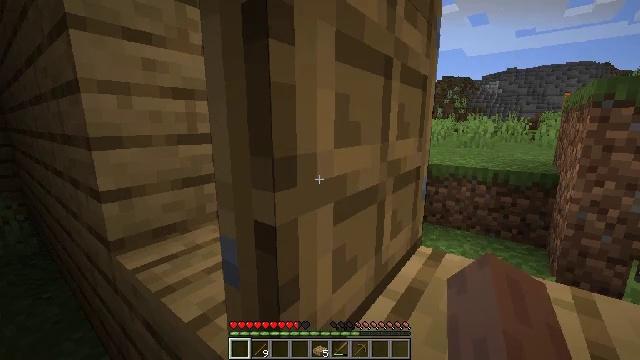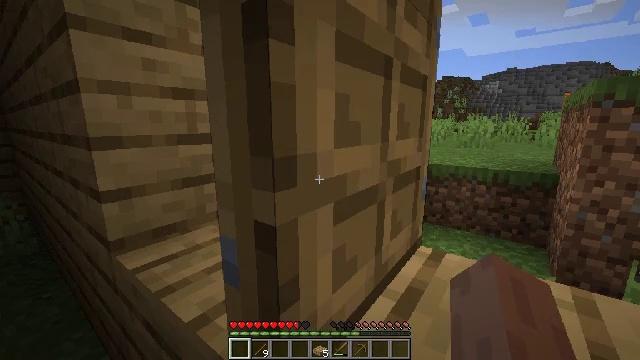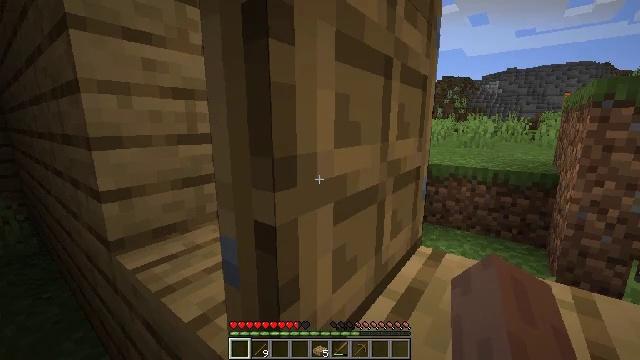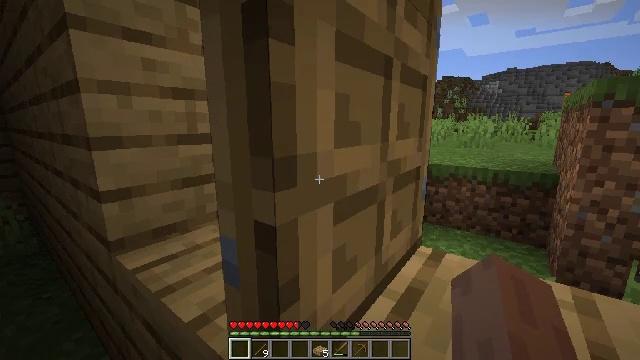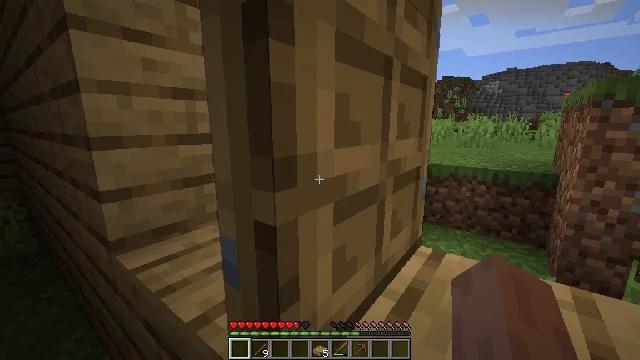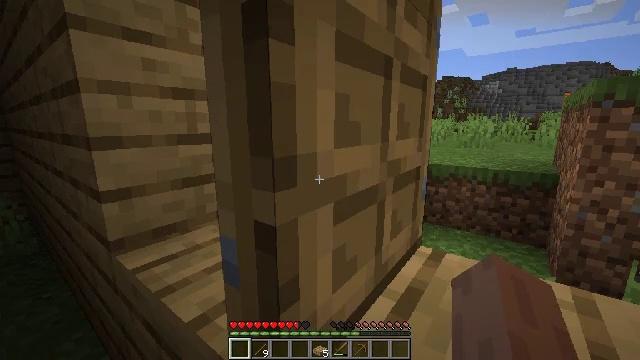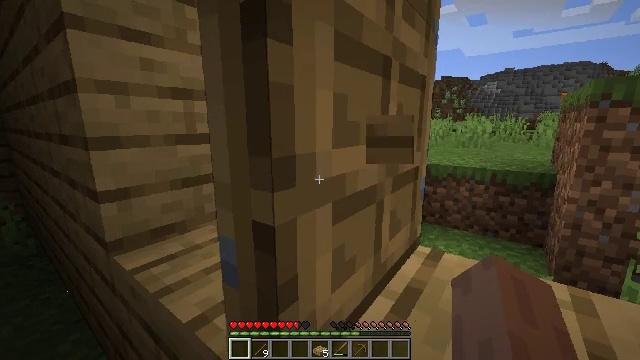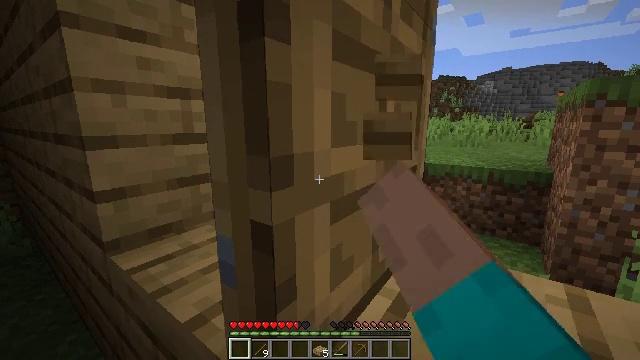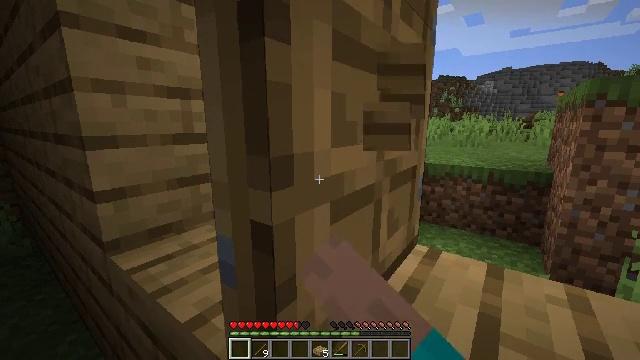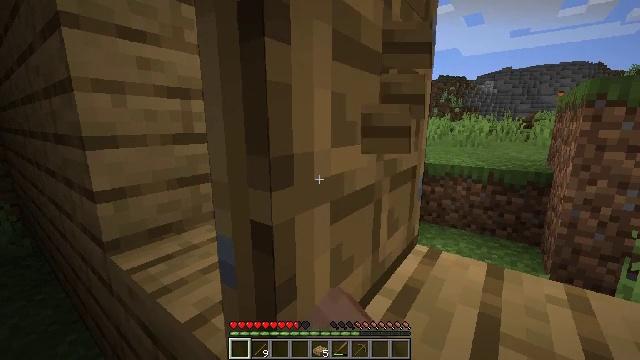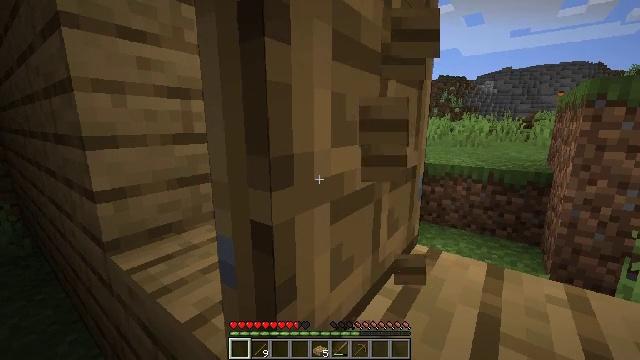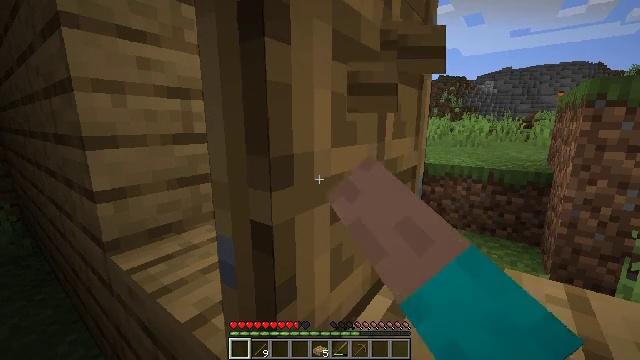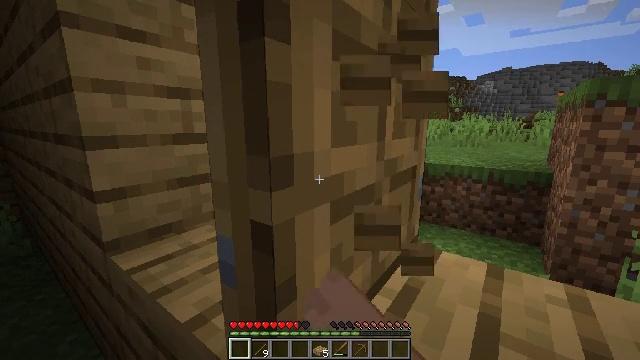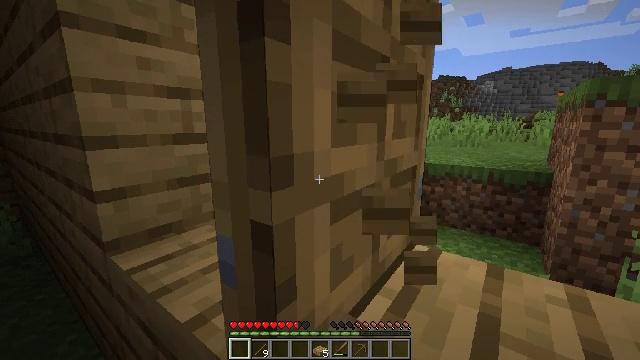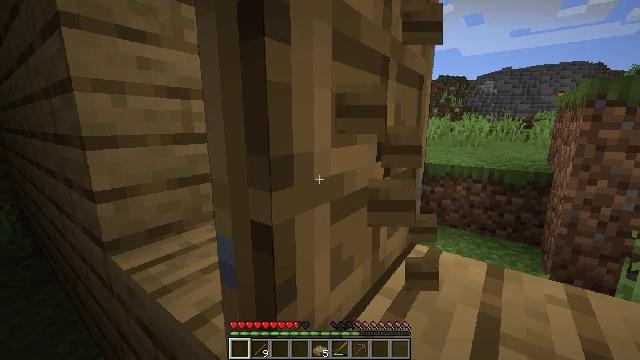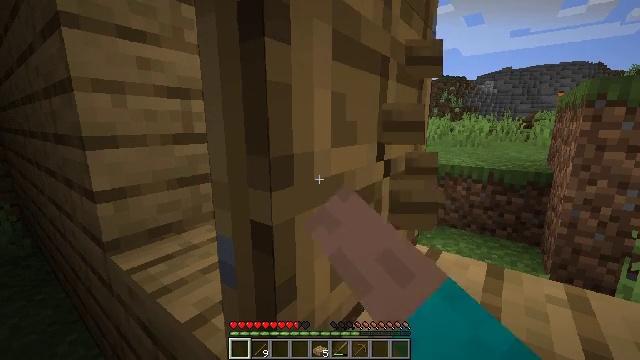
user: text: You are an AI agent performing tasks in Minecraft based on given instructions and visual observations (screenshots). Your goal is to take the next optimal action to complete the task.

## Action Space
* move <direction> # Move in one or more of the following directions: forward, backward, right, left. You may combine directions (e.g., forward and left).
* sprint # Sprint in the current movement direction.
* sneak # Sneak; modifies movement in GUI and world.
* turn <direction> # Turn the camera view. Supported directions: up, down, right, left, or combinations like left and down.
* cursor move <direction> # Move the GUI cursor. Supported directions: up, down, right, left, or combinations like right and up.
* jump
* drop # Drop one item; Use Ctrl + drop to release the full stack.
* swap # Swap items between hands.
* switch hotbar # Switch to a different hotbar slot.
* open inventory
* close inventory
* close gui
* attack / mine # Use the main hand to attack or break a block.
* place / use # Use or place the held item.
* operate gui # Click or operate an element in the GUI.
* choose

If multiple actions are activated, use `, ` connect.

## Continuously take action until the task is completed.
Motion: motion action
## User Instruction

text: Destroy the oak door to retrieve it.
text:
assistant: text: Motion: no_op
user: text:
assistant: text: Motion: no_op
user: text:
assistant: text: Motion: no_op
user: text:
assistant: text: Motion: no_op
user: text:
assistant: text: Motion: no_op
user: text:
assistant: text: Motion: attack / mine
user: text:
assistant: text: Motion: attack / mine
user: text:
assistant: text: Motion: attack / mine
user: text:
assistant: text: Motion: attack / mine
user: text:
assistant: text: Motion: attack / mine
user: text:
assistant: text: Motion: attack / mine
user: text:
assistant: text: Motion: attack / mine
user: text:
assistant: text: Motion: attack / mine
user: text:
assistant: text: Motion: attack / mine
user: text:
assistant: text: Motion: attack / mine
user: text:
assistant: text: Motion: attack / mine
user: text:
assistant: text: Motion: attack / mine
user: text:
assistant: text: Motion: attack / mine
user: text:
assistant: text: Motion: attack / mine
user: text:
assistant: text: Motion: attack / mine
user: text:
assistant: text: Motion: attack / mine
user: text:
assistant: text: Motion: attack / mine
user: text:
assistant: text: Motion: attack / mine
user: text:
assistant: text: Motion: attack / mine
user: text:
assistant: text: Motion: attack / mine
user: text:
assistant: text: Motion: attack / mine
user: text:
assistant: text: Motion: attack / mine
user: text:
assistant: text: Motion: attack / mine
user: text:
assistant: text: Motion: attack / mine
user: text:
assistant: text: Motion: attack / mine